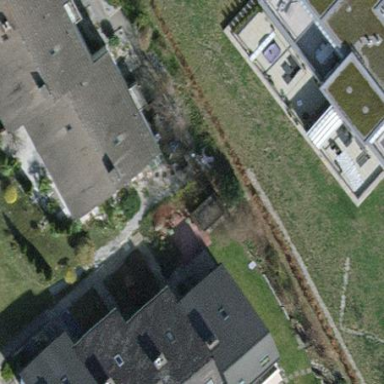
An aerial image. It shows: Simple house.